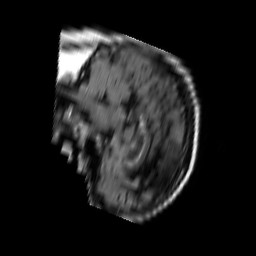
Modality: FLAIR
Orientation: sagittal
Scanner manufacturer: philips
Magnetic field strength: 1.5 T
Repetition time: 11 s
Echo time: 0.14 s